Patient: sex M, age 38
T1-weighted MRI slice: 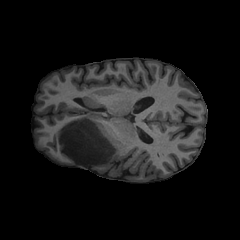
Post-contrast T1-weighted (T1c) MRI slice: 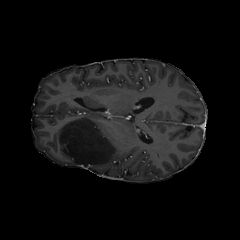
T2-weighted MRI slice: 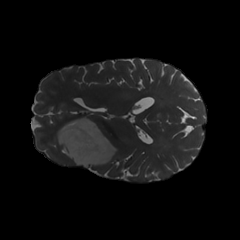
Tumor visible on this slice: yes
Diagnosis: Astrocytoma, IDH-mutant
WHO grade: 3